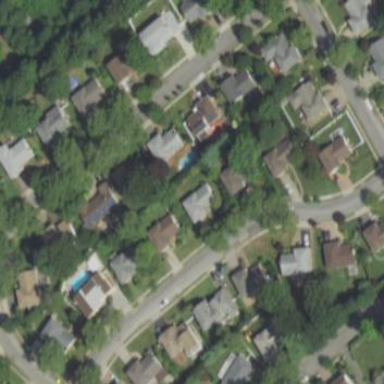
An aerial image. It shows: Sidewalk.